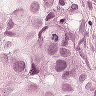
Metastatic tissue present: yes